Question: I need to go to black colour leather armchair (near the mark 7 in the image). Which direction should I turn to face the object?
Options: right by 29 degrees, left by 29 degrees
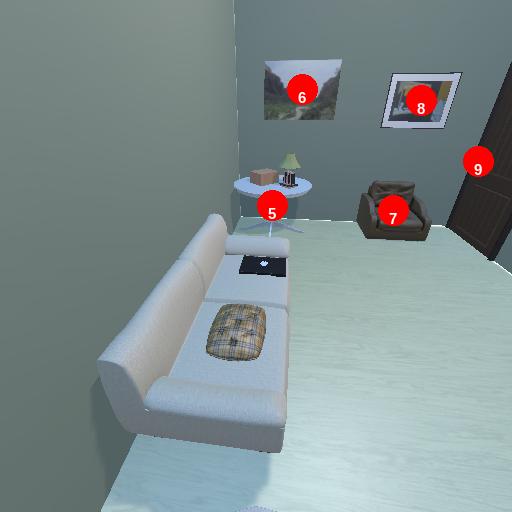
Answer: right by 29 degrees